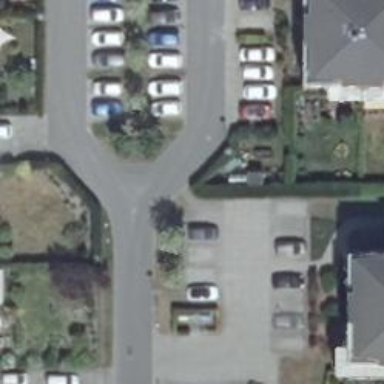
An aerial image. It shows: Asphalt road designated as living street.